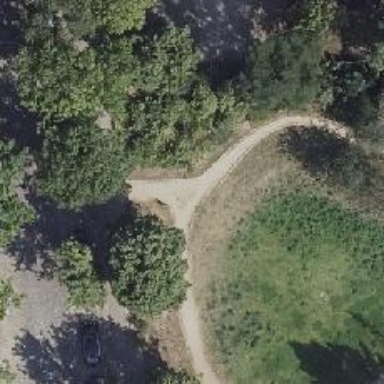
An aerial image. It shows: Compacted footway.